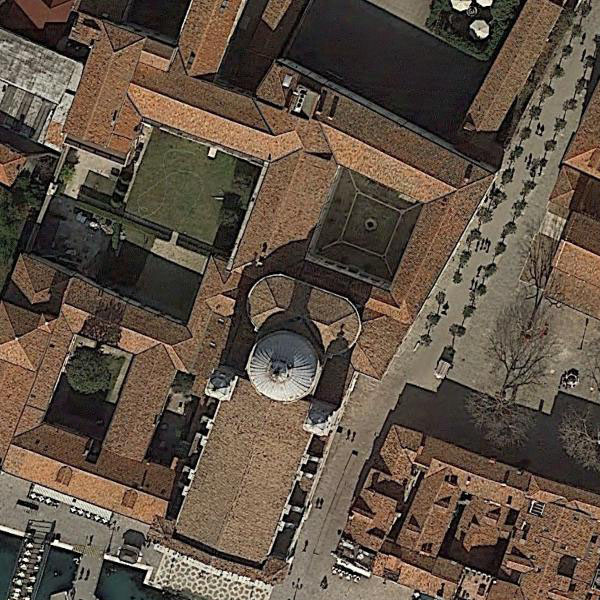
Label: Church